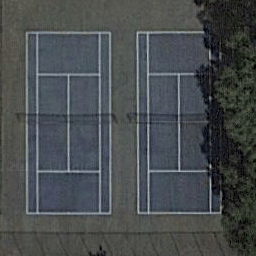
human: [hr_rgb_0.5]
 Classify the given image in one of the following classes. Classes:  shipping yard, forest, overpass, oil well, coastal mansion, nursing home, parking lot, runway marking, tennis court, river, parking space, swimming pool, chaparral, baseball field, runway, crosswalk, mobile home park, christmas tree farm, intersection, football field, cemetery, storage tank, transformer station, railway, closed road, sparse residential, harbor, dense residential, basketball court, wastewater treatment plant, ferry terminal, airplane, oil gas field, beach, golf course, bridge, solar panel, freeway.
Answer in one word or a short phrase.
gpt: tennis court